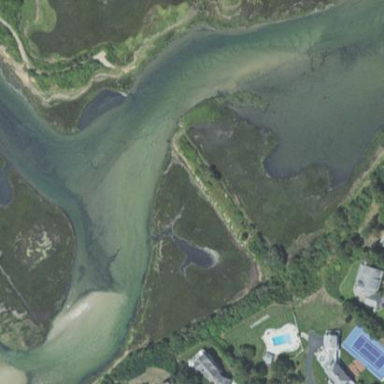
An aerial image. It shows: Saltmarsh wetland area.